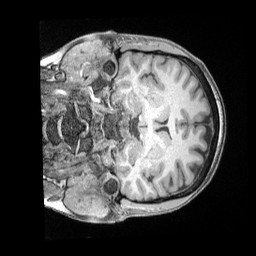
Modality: T1w
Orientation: coronal
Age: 36
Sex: female
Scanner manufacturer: siemens
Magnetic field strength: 3 T
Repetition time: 2 s
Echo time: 0.00211 s